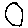
Label: moon